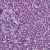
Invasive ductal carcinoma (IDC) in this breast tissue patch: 1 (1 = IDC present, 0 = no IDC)